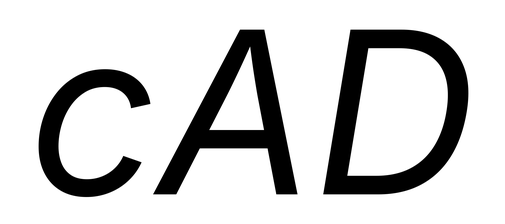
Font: Inter-Italic_Italic